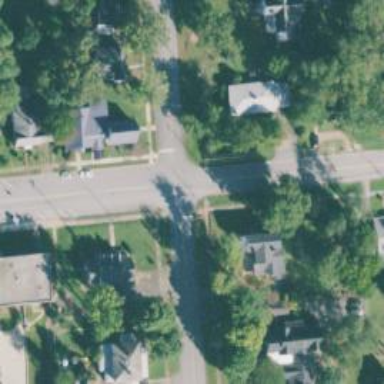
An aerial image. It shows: Residential road with asphalt surface.